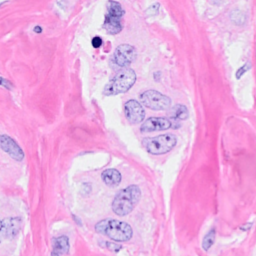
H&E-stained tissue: Breast